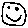
Label: smiley face